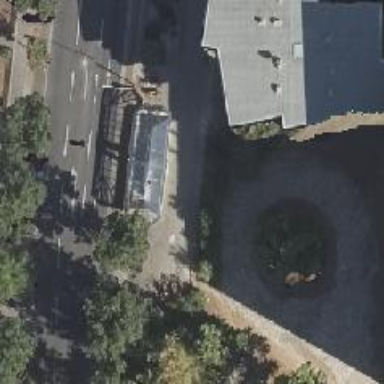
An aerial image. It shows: Subway entrance.